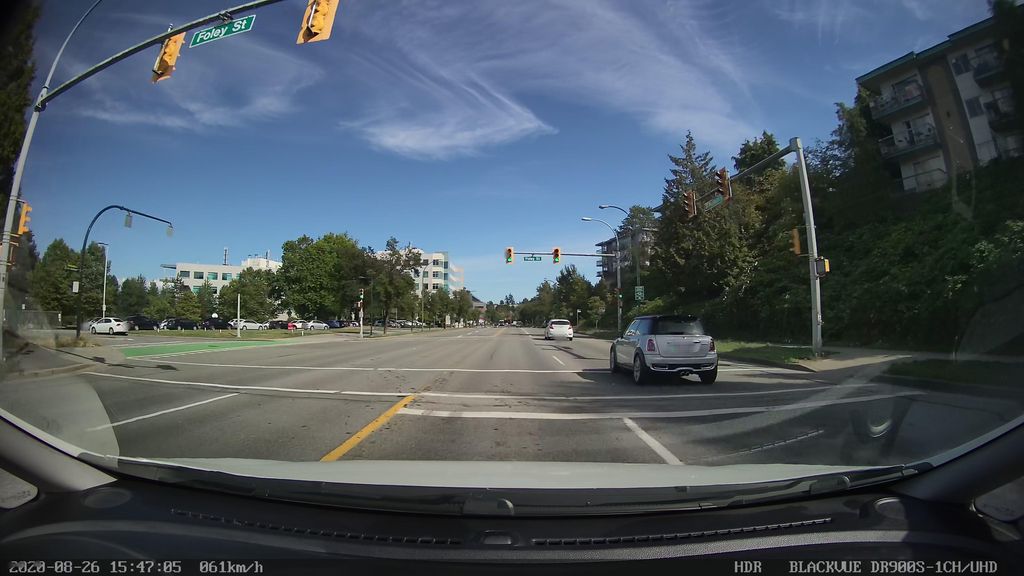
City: vancouver